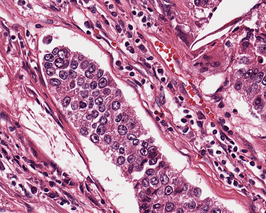
Tumor epithelial tissue: yes
Tumor-associated stroma tissue: yes
Normal tissue: no